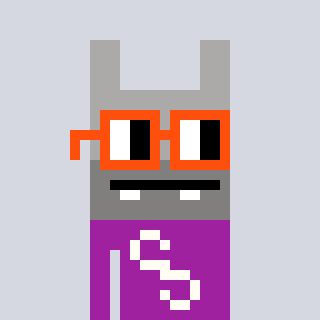
a pixel art character with square orange glasses, a rabbit-shaped head and a magenta-colored body on a cool background